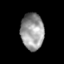
Tissue: skin
Cell type: Epithelial cells
Senescence score: 0.2719
Nuclear area (px): 825
Mean DAPI intensity: 153.168